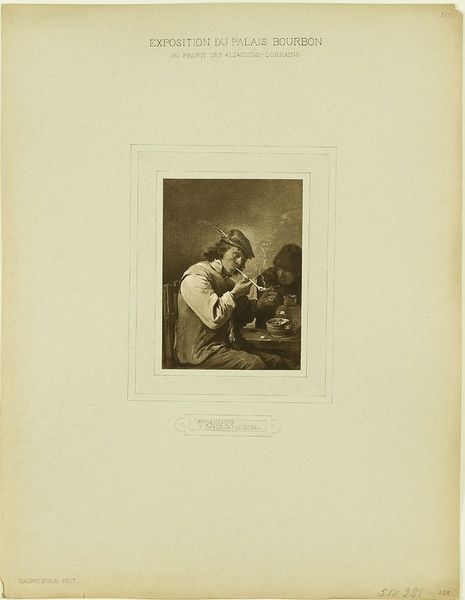
Titel: Exposition du Palais Bourbon au Profit des Alsaciens-Lorrains - Teniers le Jeune
Künstler: Adolphe Braun
Standort: Hamburg
Institution: Museum für Kunst und Gewerbe Hamburg
Schlagwörter: malerei, genre, rauchen, foto, fotografie, photographie, photo, karton, lichtbild, tabakspfeife, bildwerke, angewandte und bildende kunst, hessische systematik, pigmentdruck, reproduktionsfotografie, kunstreproduktion, reproduktionsphotographie, kohledruck